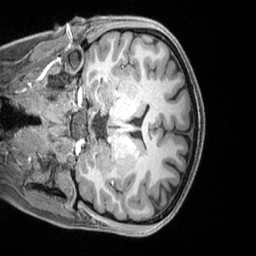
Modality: T1w
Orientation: coronal
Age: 20
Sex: female
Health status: healthy
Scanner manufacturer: siemens
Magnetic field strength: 3 T
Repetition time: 2.4 s
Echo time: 0.00222 s